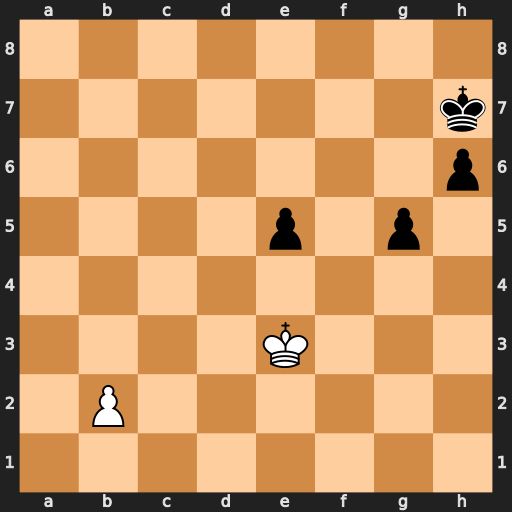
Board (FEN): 8/7k/7p/4p1p1/8/4K3/1P6/8
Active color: w
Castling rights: -
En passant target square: -
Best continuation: b4 h5 b5 h4 Kf3 h3 Kg3 e4 Kxh3